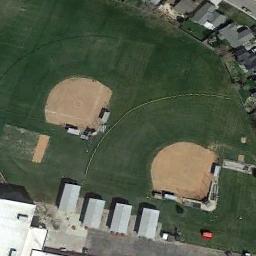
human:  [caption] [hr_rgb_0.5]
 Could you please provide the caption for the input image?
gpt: There are two baseball diamonds in the grass surrounded by the houses .

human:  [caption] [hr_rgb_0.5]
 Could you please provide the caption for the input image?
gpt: There are five baseball fields in this picture .

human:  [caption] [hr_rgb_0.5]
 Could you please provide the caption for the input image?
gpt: There are two baseball diamonds in the middle of many buildings .

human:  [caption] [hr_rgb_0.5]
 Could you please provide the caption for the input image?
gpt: Two baseball diamonds on the lawn and some houses beside .

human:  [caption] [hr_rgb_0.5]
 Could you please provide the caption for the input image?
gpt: Many buildings are next to  the two baseball diamonds .